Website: home-depot
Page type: review-order
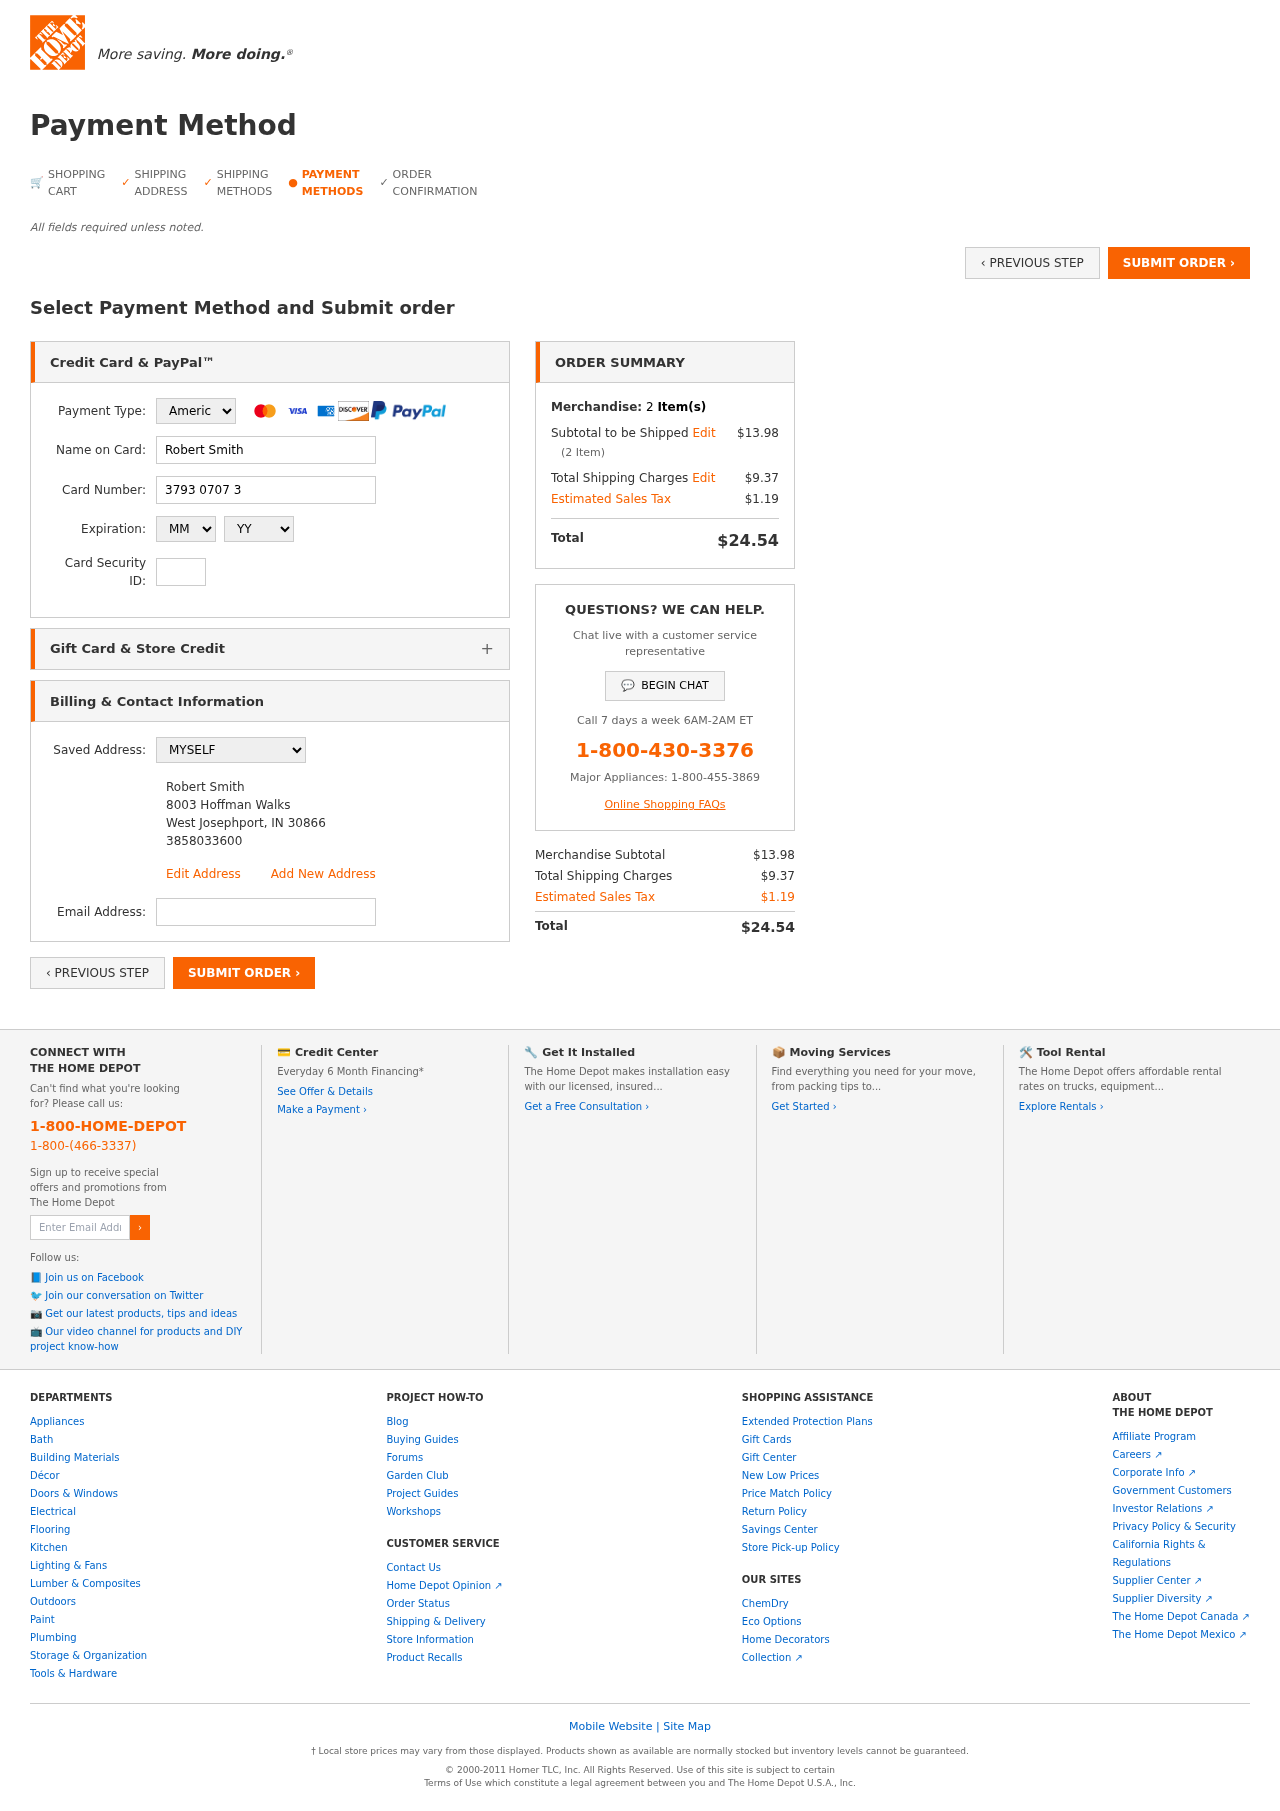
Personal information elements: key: PII_CARD_CVV
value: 1603
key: PII_CARD_EXPIRY_MONTH
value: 01
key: PII_CARD_EXPIRY_YEAR
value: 28
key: PII_CARD_NUMBER
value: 3793 0707 3595 300
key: PII_CARD_TYPE
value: American Express
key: PII_EMAIL
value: robert.smith@hotmail.com
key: PII_FULLNAME
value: Robert Smith
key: PII_FULLNAME2
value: Robert Smith
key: PII_STREET
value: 8003 Hoffman Walks
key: PII_CITY2
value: West Josephport
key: PII_STATE_ABBR2
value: IN
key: PII_POSTCODE
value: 30866
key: PII_POSTCODE_FULL
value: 30866
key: PII_POSTCODE_NUMERIC
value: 30866
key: PII_PHONE2
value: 3858033600
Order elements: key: ORDER_NUM_ITEMS
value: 2
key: ORDER_SUBTOTAL
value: $13.98
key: ORDER_NUM_ITEMS2
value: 2
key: ORDER_SHIPPING_COST
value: $9.37
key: ORDER_TAX
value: $1.19
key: ORDER_TOTAL
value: $24.54
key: ORDER_SUBTOTAL2
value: $13.98
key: ORDER_SHIPPING_COST2
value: $9.37
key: ORDER_TAX2
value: $1.19
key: ORDER_TOTAL2
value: $24.54